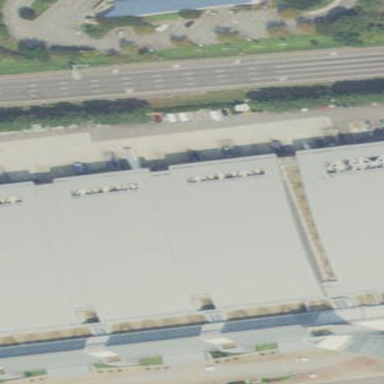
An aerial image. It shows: Exhibition centre building.